Question: I'm trying to achieve a mouse hover effect using Js on three '<li>'s.
The effect doesn't work on the first try, I have to keep hovering my mouse again and again to go back to its original string.
-
note: i linked the script at the right before '</body>'
HTML code:
'''
<ul>
<li data-value="// ABOUT" ><a href="#" >// ABOUT </a></li>
<li data-value="// PROJECTS" ><a href='#' >// PROJECTS </a></li>
<li data-value="// CONTACT" ><a href="#" >// CONTACT </a></li>
</ul>
'''
Javascript code:
'''
const letters = "ABCDEFGHIJKLMNOPQRSTUVWXYZ";
let interval = null;
document.querySelectorAll("li").forEach(li => {
li.onmouseover = event => {
let iteration = 0;
clearInterval(interval);
interval = setInterval(() => {
event.target.innerText = event.target.innerText
.split("")
.map((letter, index) => {
if (index < iteration) {
return event.target.dataset.value[index];
}
return letters[Math.floor(Math.random() * 26)];
})
.join("");
if (iteration >= event.target.dataset.value.length) {
clearInterval(interval);
}
iteration += 1 / 3;
}, 30);
};
});
'''
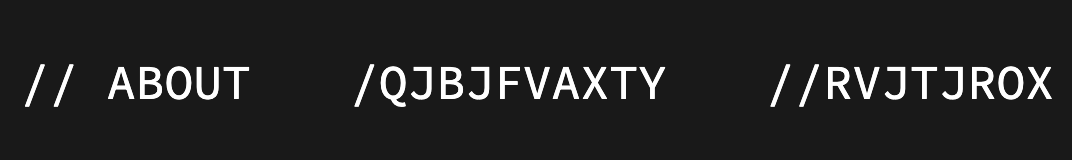
Answer: 1- you don't need to use 'event.target' because you only use arrow function.
2- the 'interval' variable should be local to avoid conflicts in your multiples 'setInterval'
3- your code remove all links -> ex '<li><a href="#" >// ABOUT </a><li>' by '<li>// ABOUT <li>'....
so, here it is... ( with some improvemnts )
'''
const letters = 'ABCDEFGHIJKLMNOPQRSTUVWXYZ';
document.querySelectorAll('li').forEach( li_Elm =>
{
let interval = null
, li_aLink = li_Elm.querySelector('a')
, textInit = li_aLink.textContent
, length = textInit.length
;
li_Elm.onmouseover =_=>
{
let iteration = 0;
clearInterval(interval);
interval = setInterval(() =>
{
li_aLink.textContent = Array
.from( ({length}), (letter,index) =>
( index < iteration)
? textInit[index]
: letters[Math.floor(Math.random() * 26)]
).join('');
if (iteration >= length)
clearInterval(interval);
iteration += 1 / 3;
}
, 30);
};
});
'''
'''
<ul>
<li><a href="#" >// ABOUT </a></li>
<li><a href='#' >// PROJECTS </a></li>
<li><a href="#" >// CONTACT </a></li>
</ul>
'''